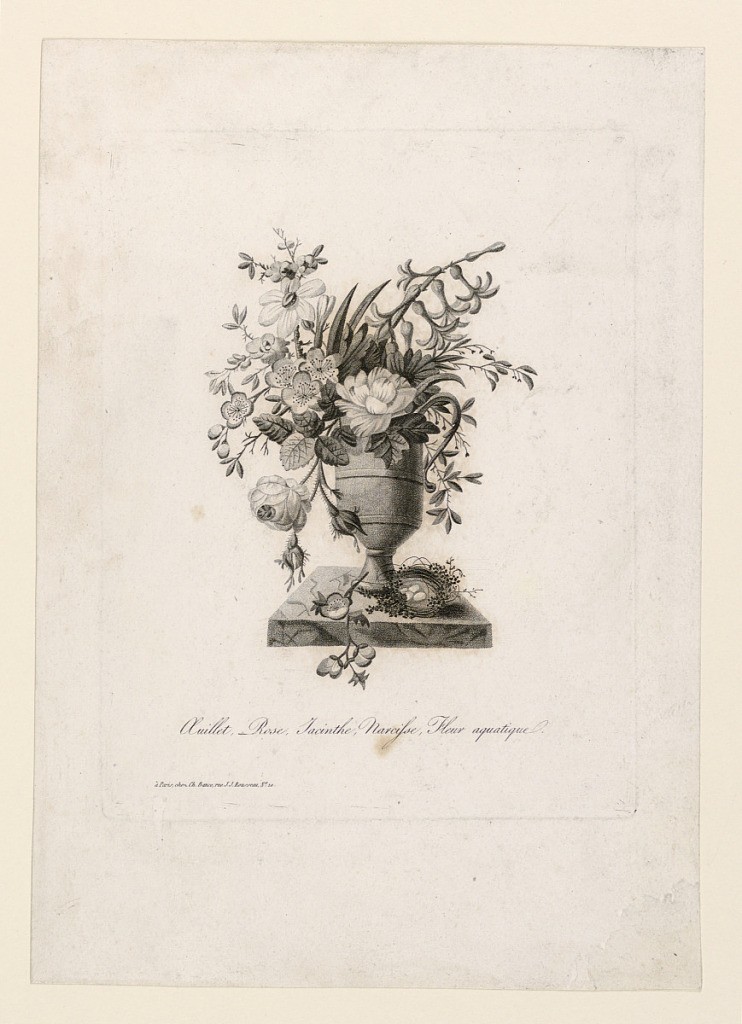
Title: Vase of Flowers
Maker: Charles Bance, French, active 1793 - 1823
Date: ca. 1810
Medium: Stipple engraving on paper
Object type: Print
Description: Urn containing roses, hyacinths and aquatic flowers. A bird's nest on base.